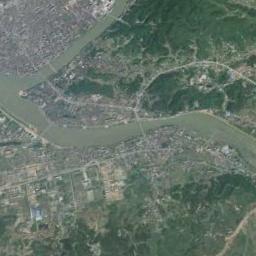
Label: river